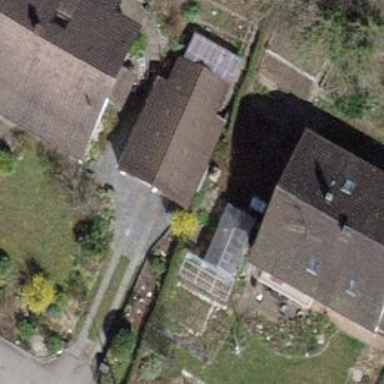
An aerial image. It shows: Group of garages.